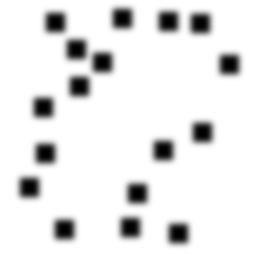
Squares: 17
Triangles: 0
Stars: 0
Total shapes: 17